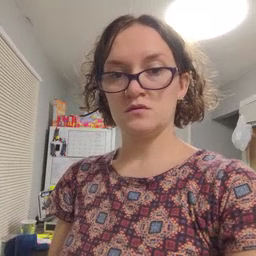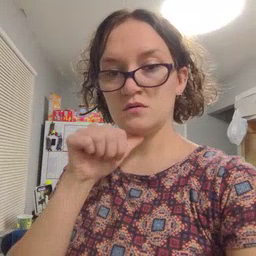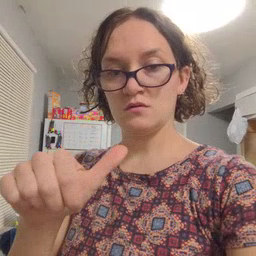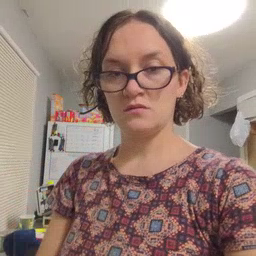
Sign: not